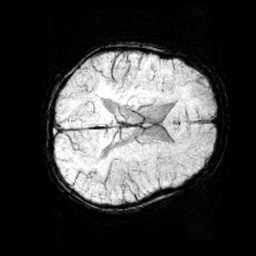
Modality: minIP
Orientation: axial
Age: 12
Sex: male
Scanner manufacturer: siemens
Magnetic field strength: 3 T
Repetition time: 0.027 s
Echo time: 0.02 s